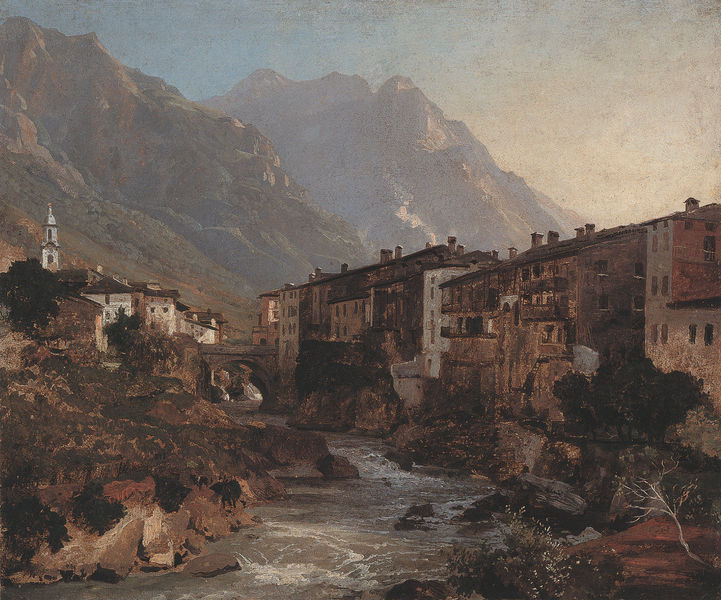
Titel: Blick auf Chiavenna
Künstler: Johann Wilhelm Schirmer
Standort: Karlsruhe
Institution: Staatliche Kunsthalle Karlsruhe
Schlagwörter: baum, berg, blau, felsen, gemälde, himmel, schatten, wasser, wolken, bäume, fluss, gelb, grün, kirchturm, landschaft, stadt, ufer, braun, fenster, hell, licht, schwarz, weiss, dach, gras, haus, rot, schnee, stein, steine, bach, horizont, häuser, hügel, natur, sonnenaufgang, weite, brücke, büsche, kirche, rauch, sonne, sträucher, tal, wald, wasserfall, kamin, kamine, schornstein, turm, balkon, gischt, wellen, bogen, italien, ort, berge, fels, gebirge, gipfel, dorf, dächer, schornsteine, dunst, sonnenuntergang, hügle, steil, schlot, rundbogen, stromschnellen, leiter, balkone, schlote, strahlen, alpen, urlaub, schweiz, fliesen, gebirgsbach, stadtmauer, wildbach, häuserreihe, terassen, innsbruck, stomschnelle, weisse wände, fasssaden, lfluss, österreiche, stadtansichtt